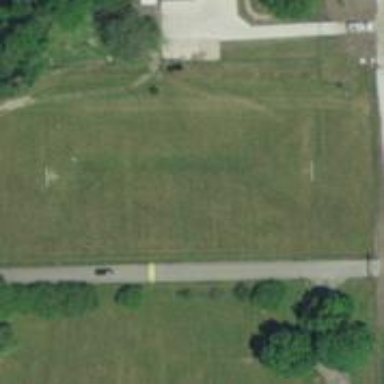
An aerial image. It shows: Soccer pitch designated for leisure and sports activities.